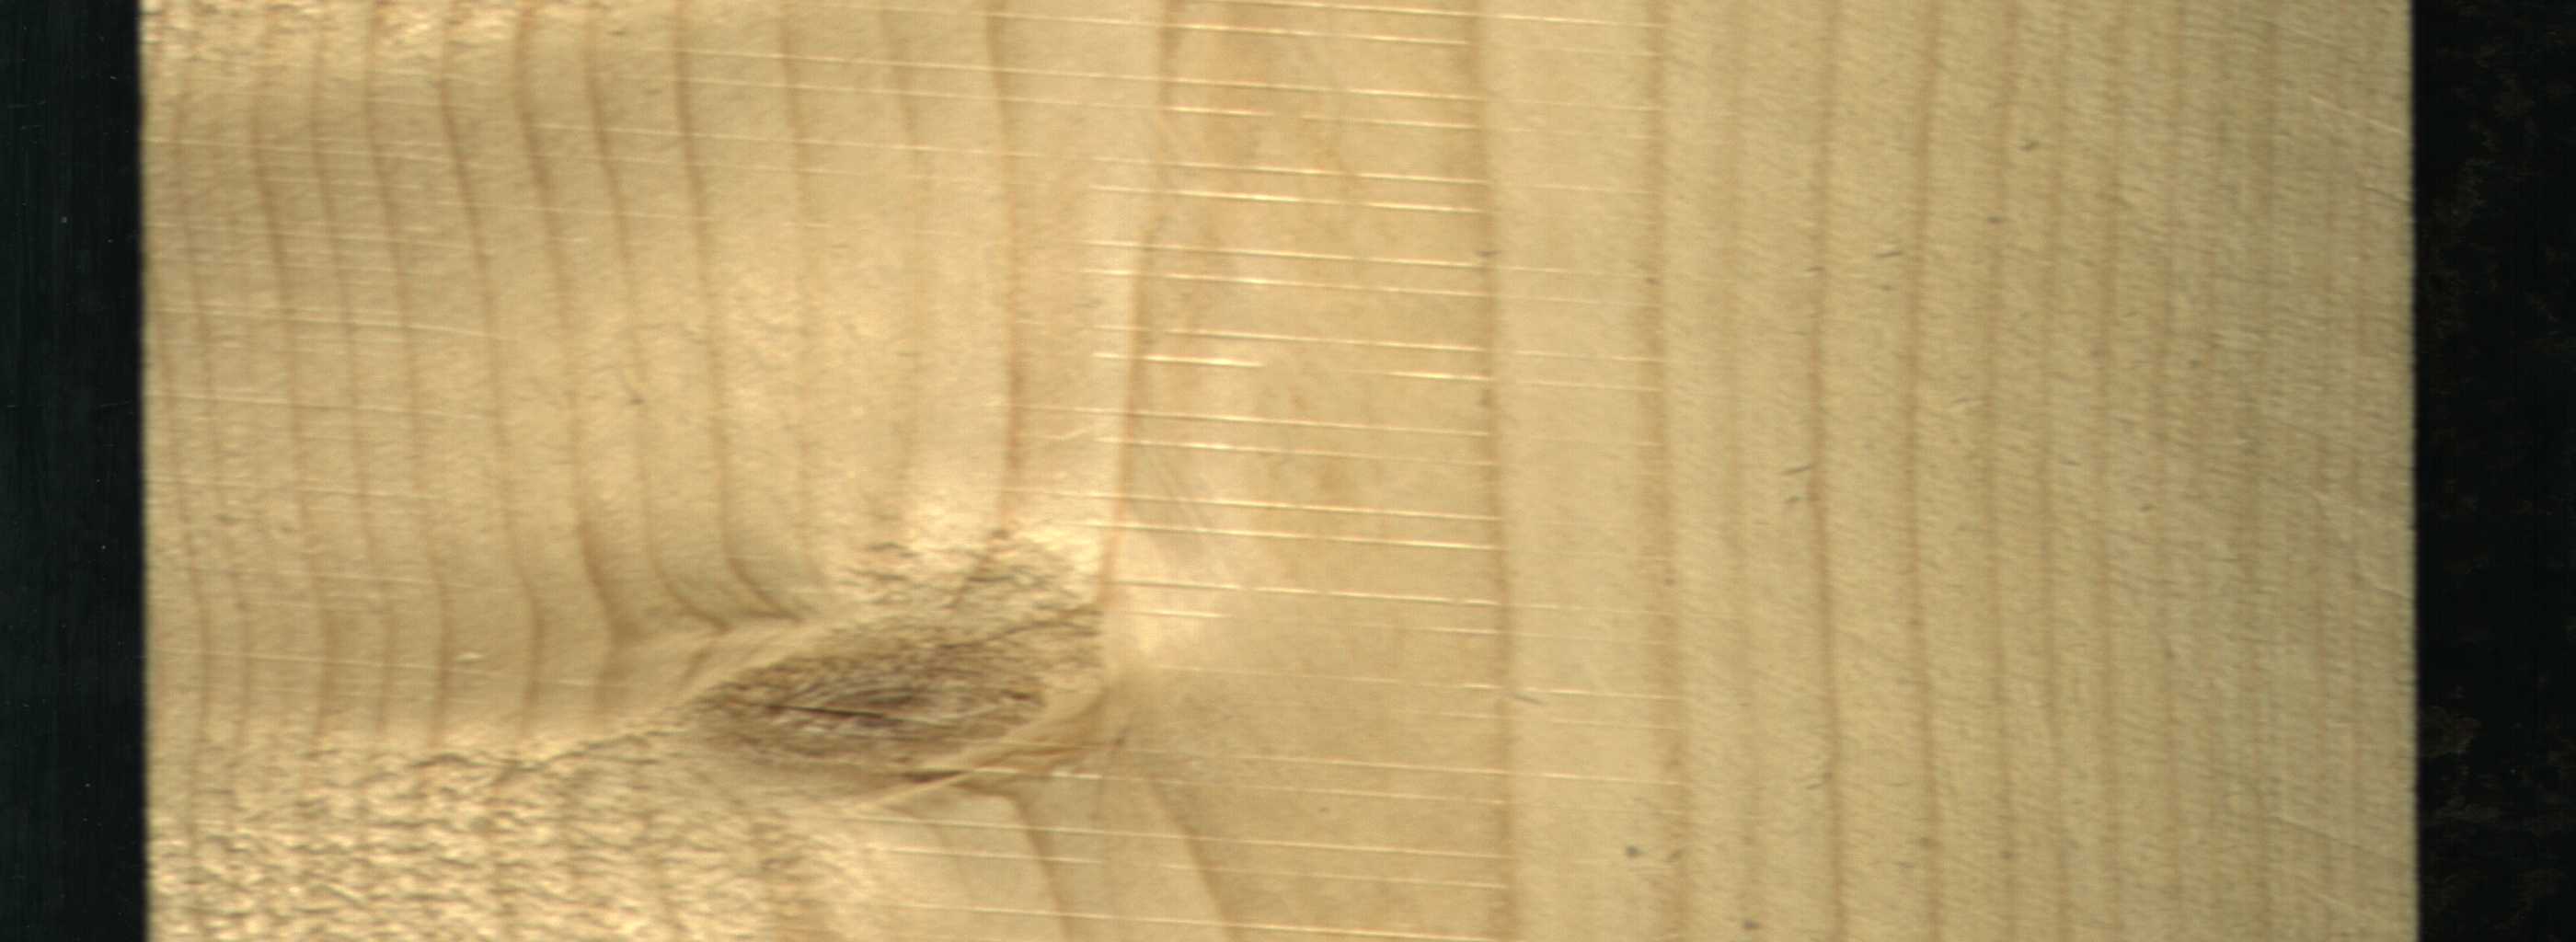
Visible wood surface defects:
knot_with_crack